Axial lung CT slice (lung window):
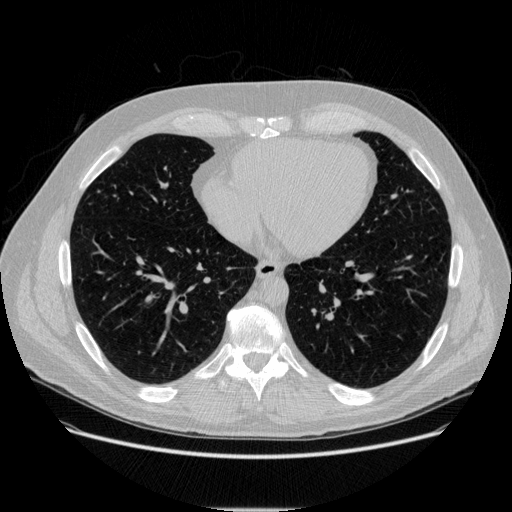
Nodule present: no